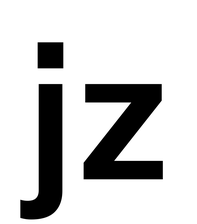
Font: InstrumentSans_SemiBold